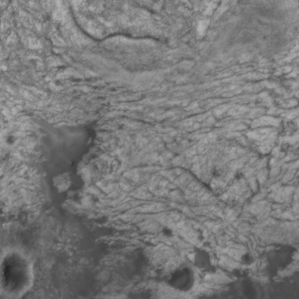
Label: non_frost